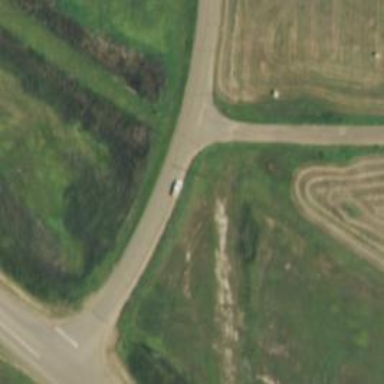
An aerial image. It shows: Unclassified road with asphalt surface.